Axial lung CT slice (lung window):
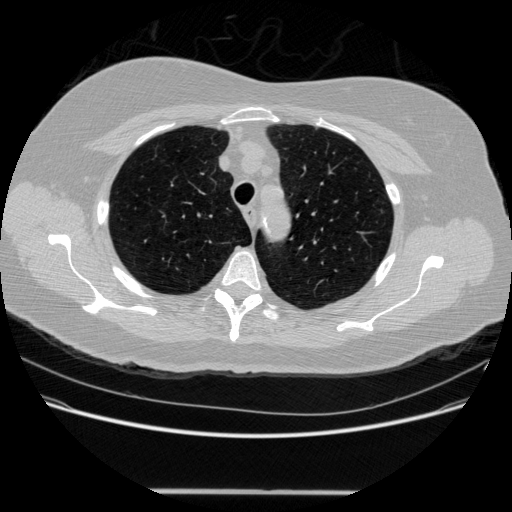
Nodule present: no